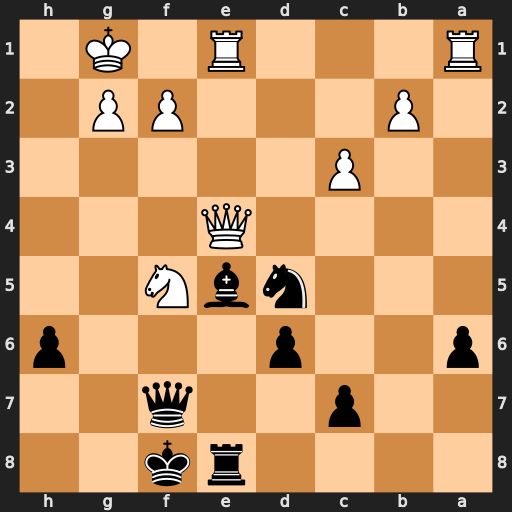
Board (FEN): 4rk2/2p2q2/p2p3p/3nbN2/4Q3/2P5/1P3PP1/R3R1K1
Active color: b
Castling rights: -
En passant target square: -
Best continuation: Bh2+ Kxh2 Rxe4 Rxe4 Qxf5